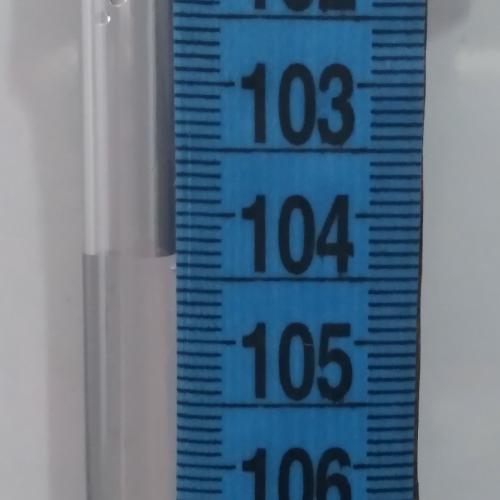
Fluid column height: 104.3 cm